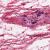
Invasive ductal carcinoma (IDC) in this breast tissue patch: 0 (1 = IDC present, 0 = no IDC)